Question: I want to install dlib but since it only <URL> python 3.6, I have to downgrade my python 3.7.
I was able to create an environment and already selected it on my VSCode but whenever I check my terminal for the python version, it's still stuck on 3.7.
Can someone help me on this?

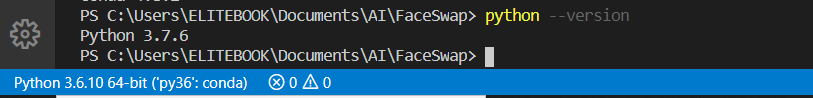
Answer: When you write 'python' in the terminal, the version used is resolved by the 'PATH' variable. You may want to specify the full path to the Python version you want (in Windows, use 'where python' to list all possibilities), or modify the 'PATH' variable and change the order. Depending on the installation method, the full path to 'python' may look like 'C:\Python36\python.exe'